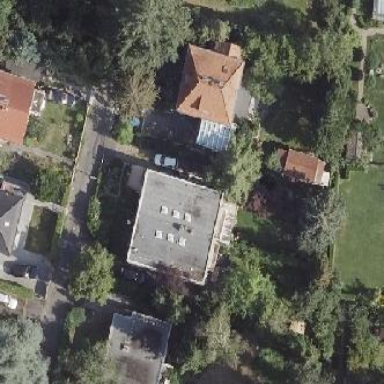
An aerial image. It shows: Terrace building.